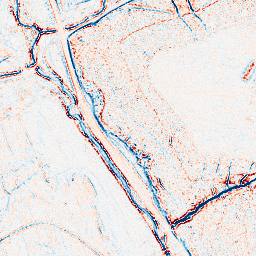
Category: edge_preserving
Decomposition family: bilateral
Decomposition parameters: d: 5
sigma_color: 25
sigma_space: 150
Upsampling method: linear_exact
Upsampling parameters: scale: 2
Upsampling scale: 2